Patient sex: F
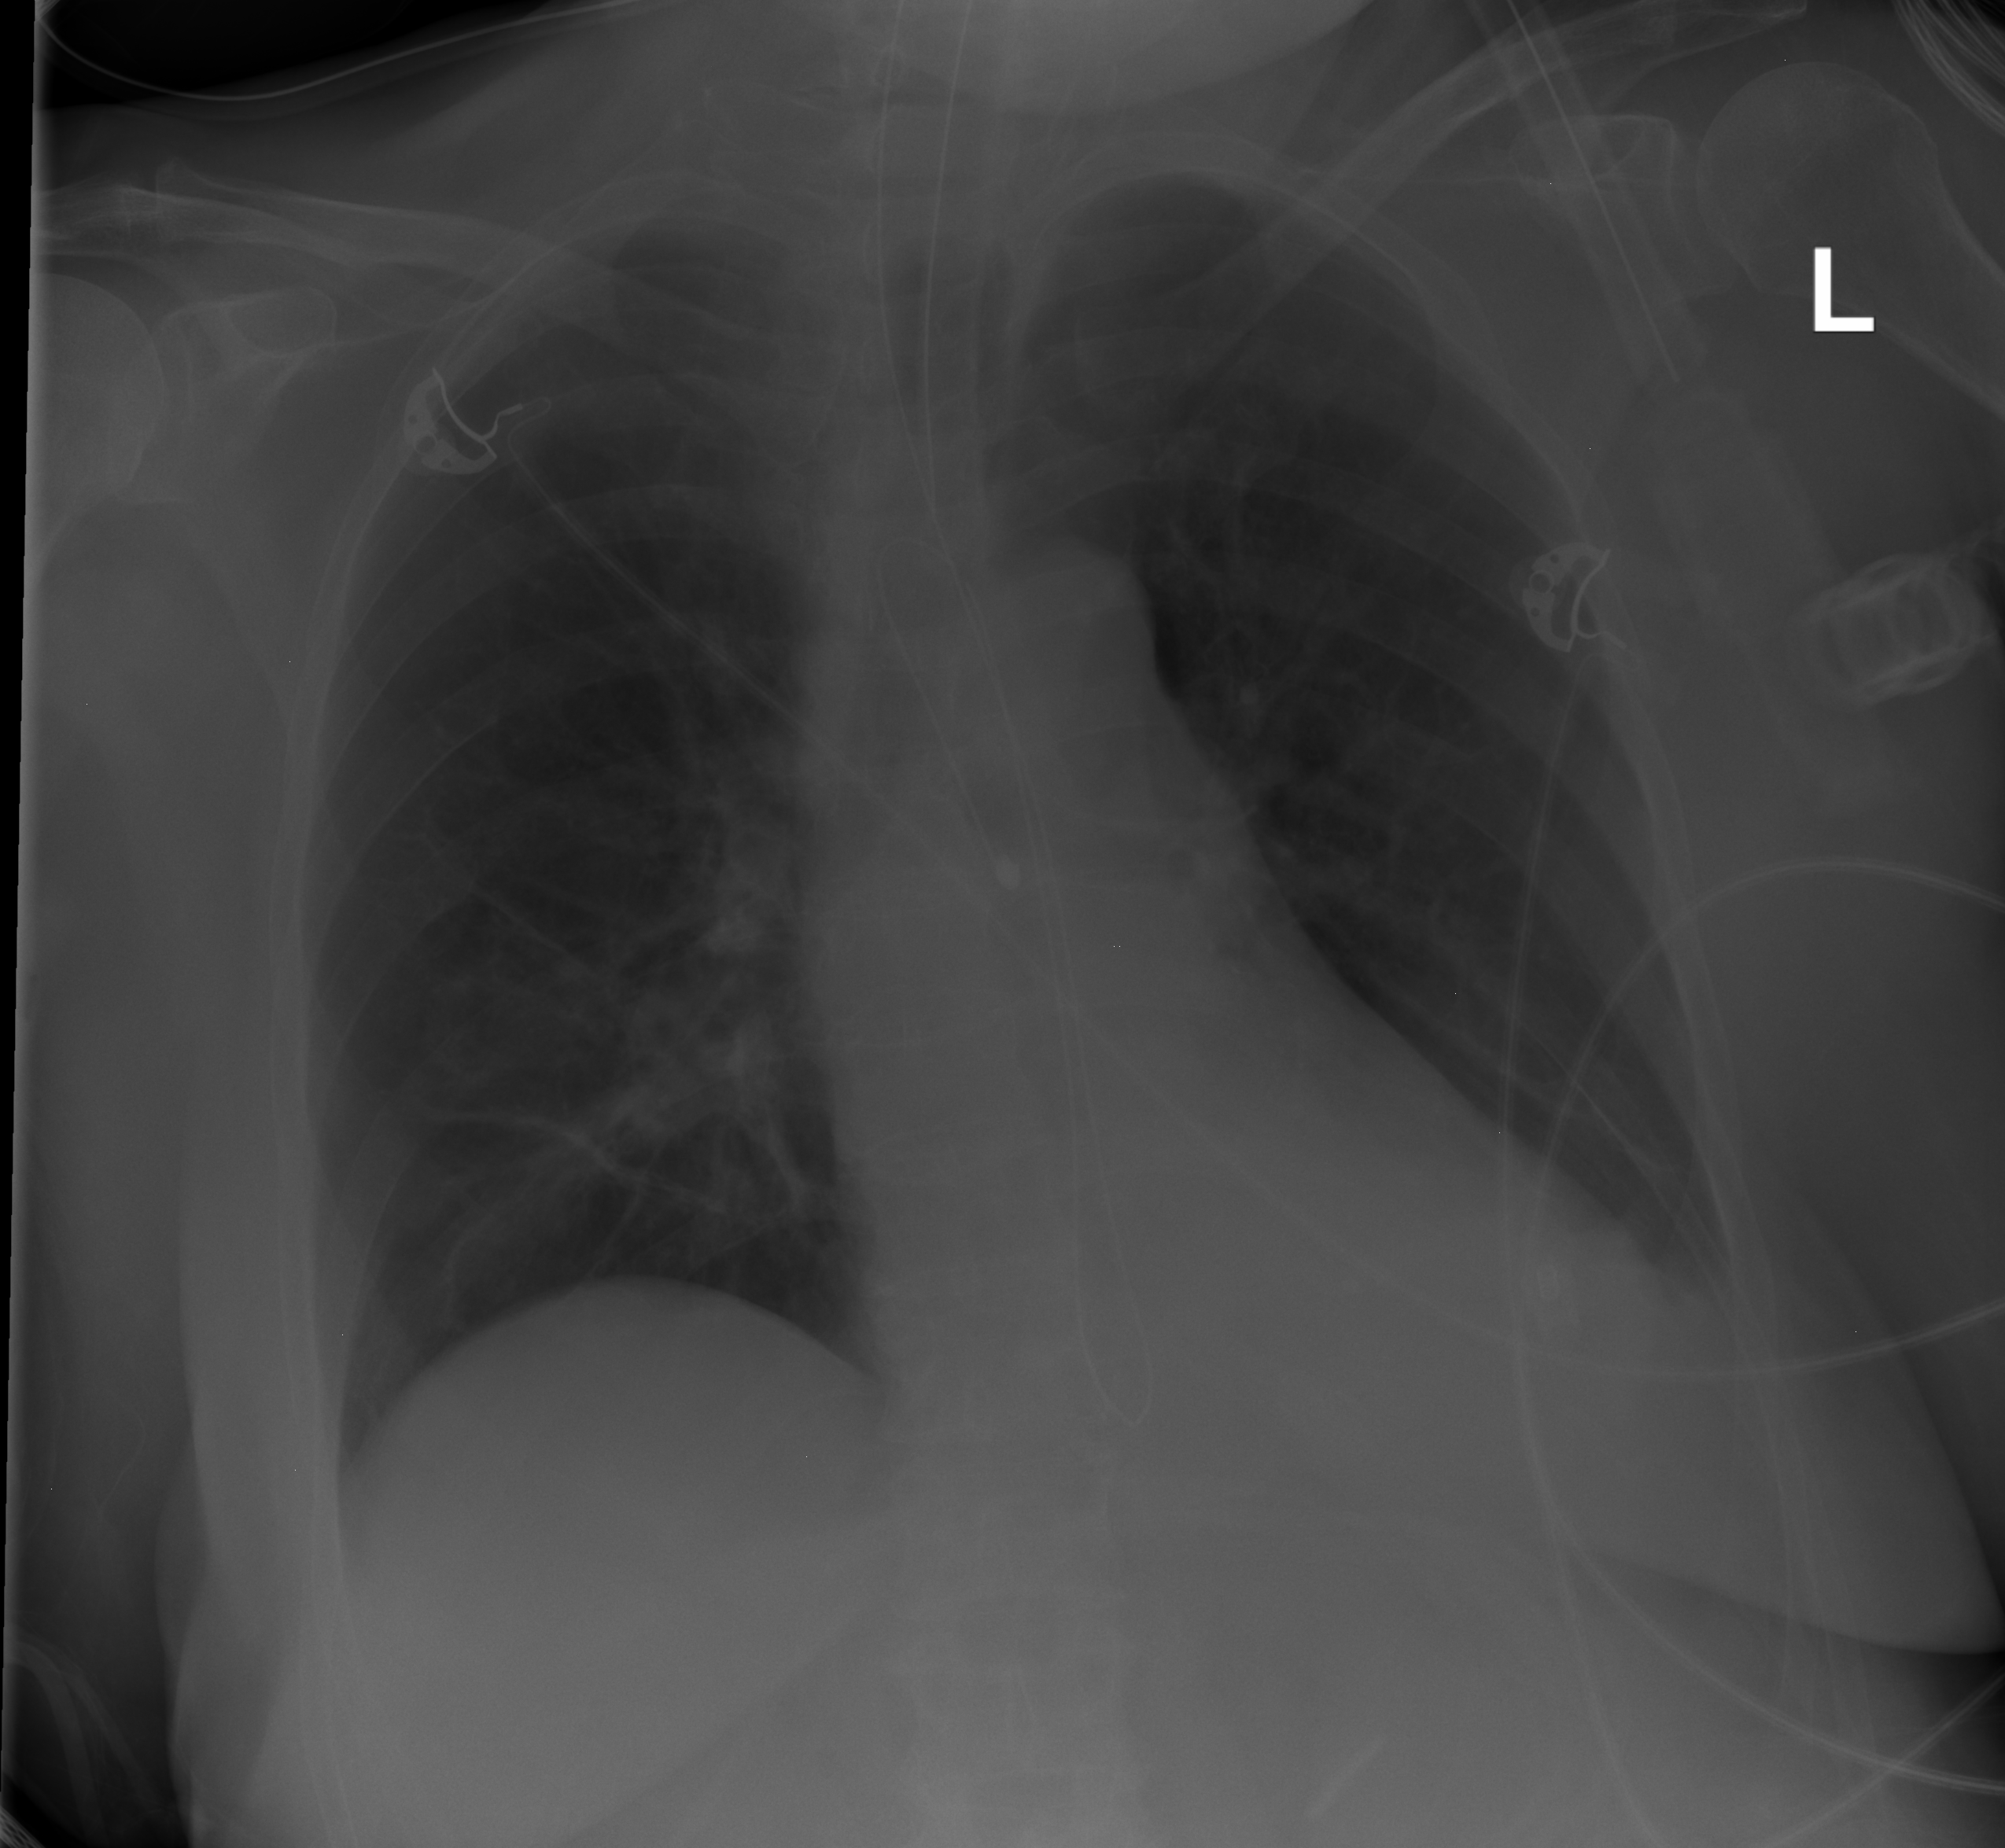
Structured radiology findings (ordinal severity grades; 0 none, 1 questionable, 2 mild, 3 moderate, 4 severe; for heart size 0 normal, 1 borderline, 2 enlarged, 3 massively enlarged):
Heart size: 1
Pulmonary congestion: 2
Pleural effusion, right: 0
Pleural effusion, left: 2
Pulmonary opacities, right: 0
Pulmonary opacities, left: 0
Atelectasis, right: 0
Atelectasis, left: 2